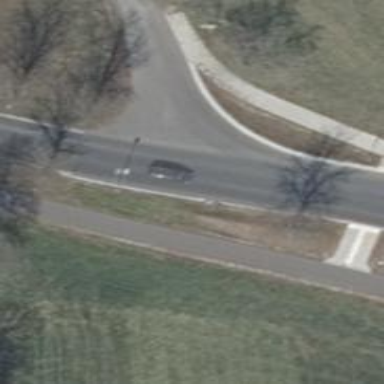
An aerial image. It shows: Road with "give way" sign.